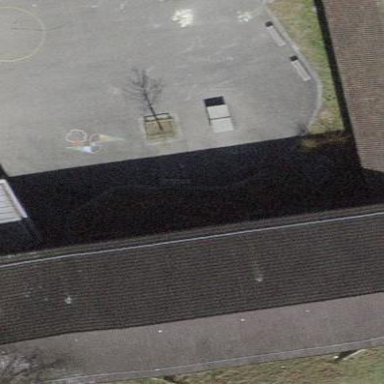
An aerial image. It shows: School building.